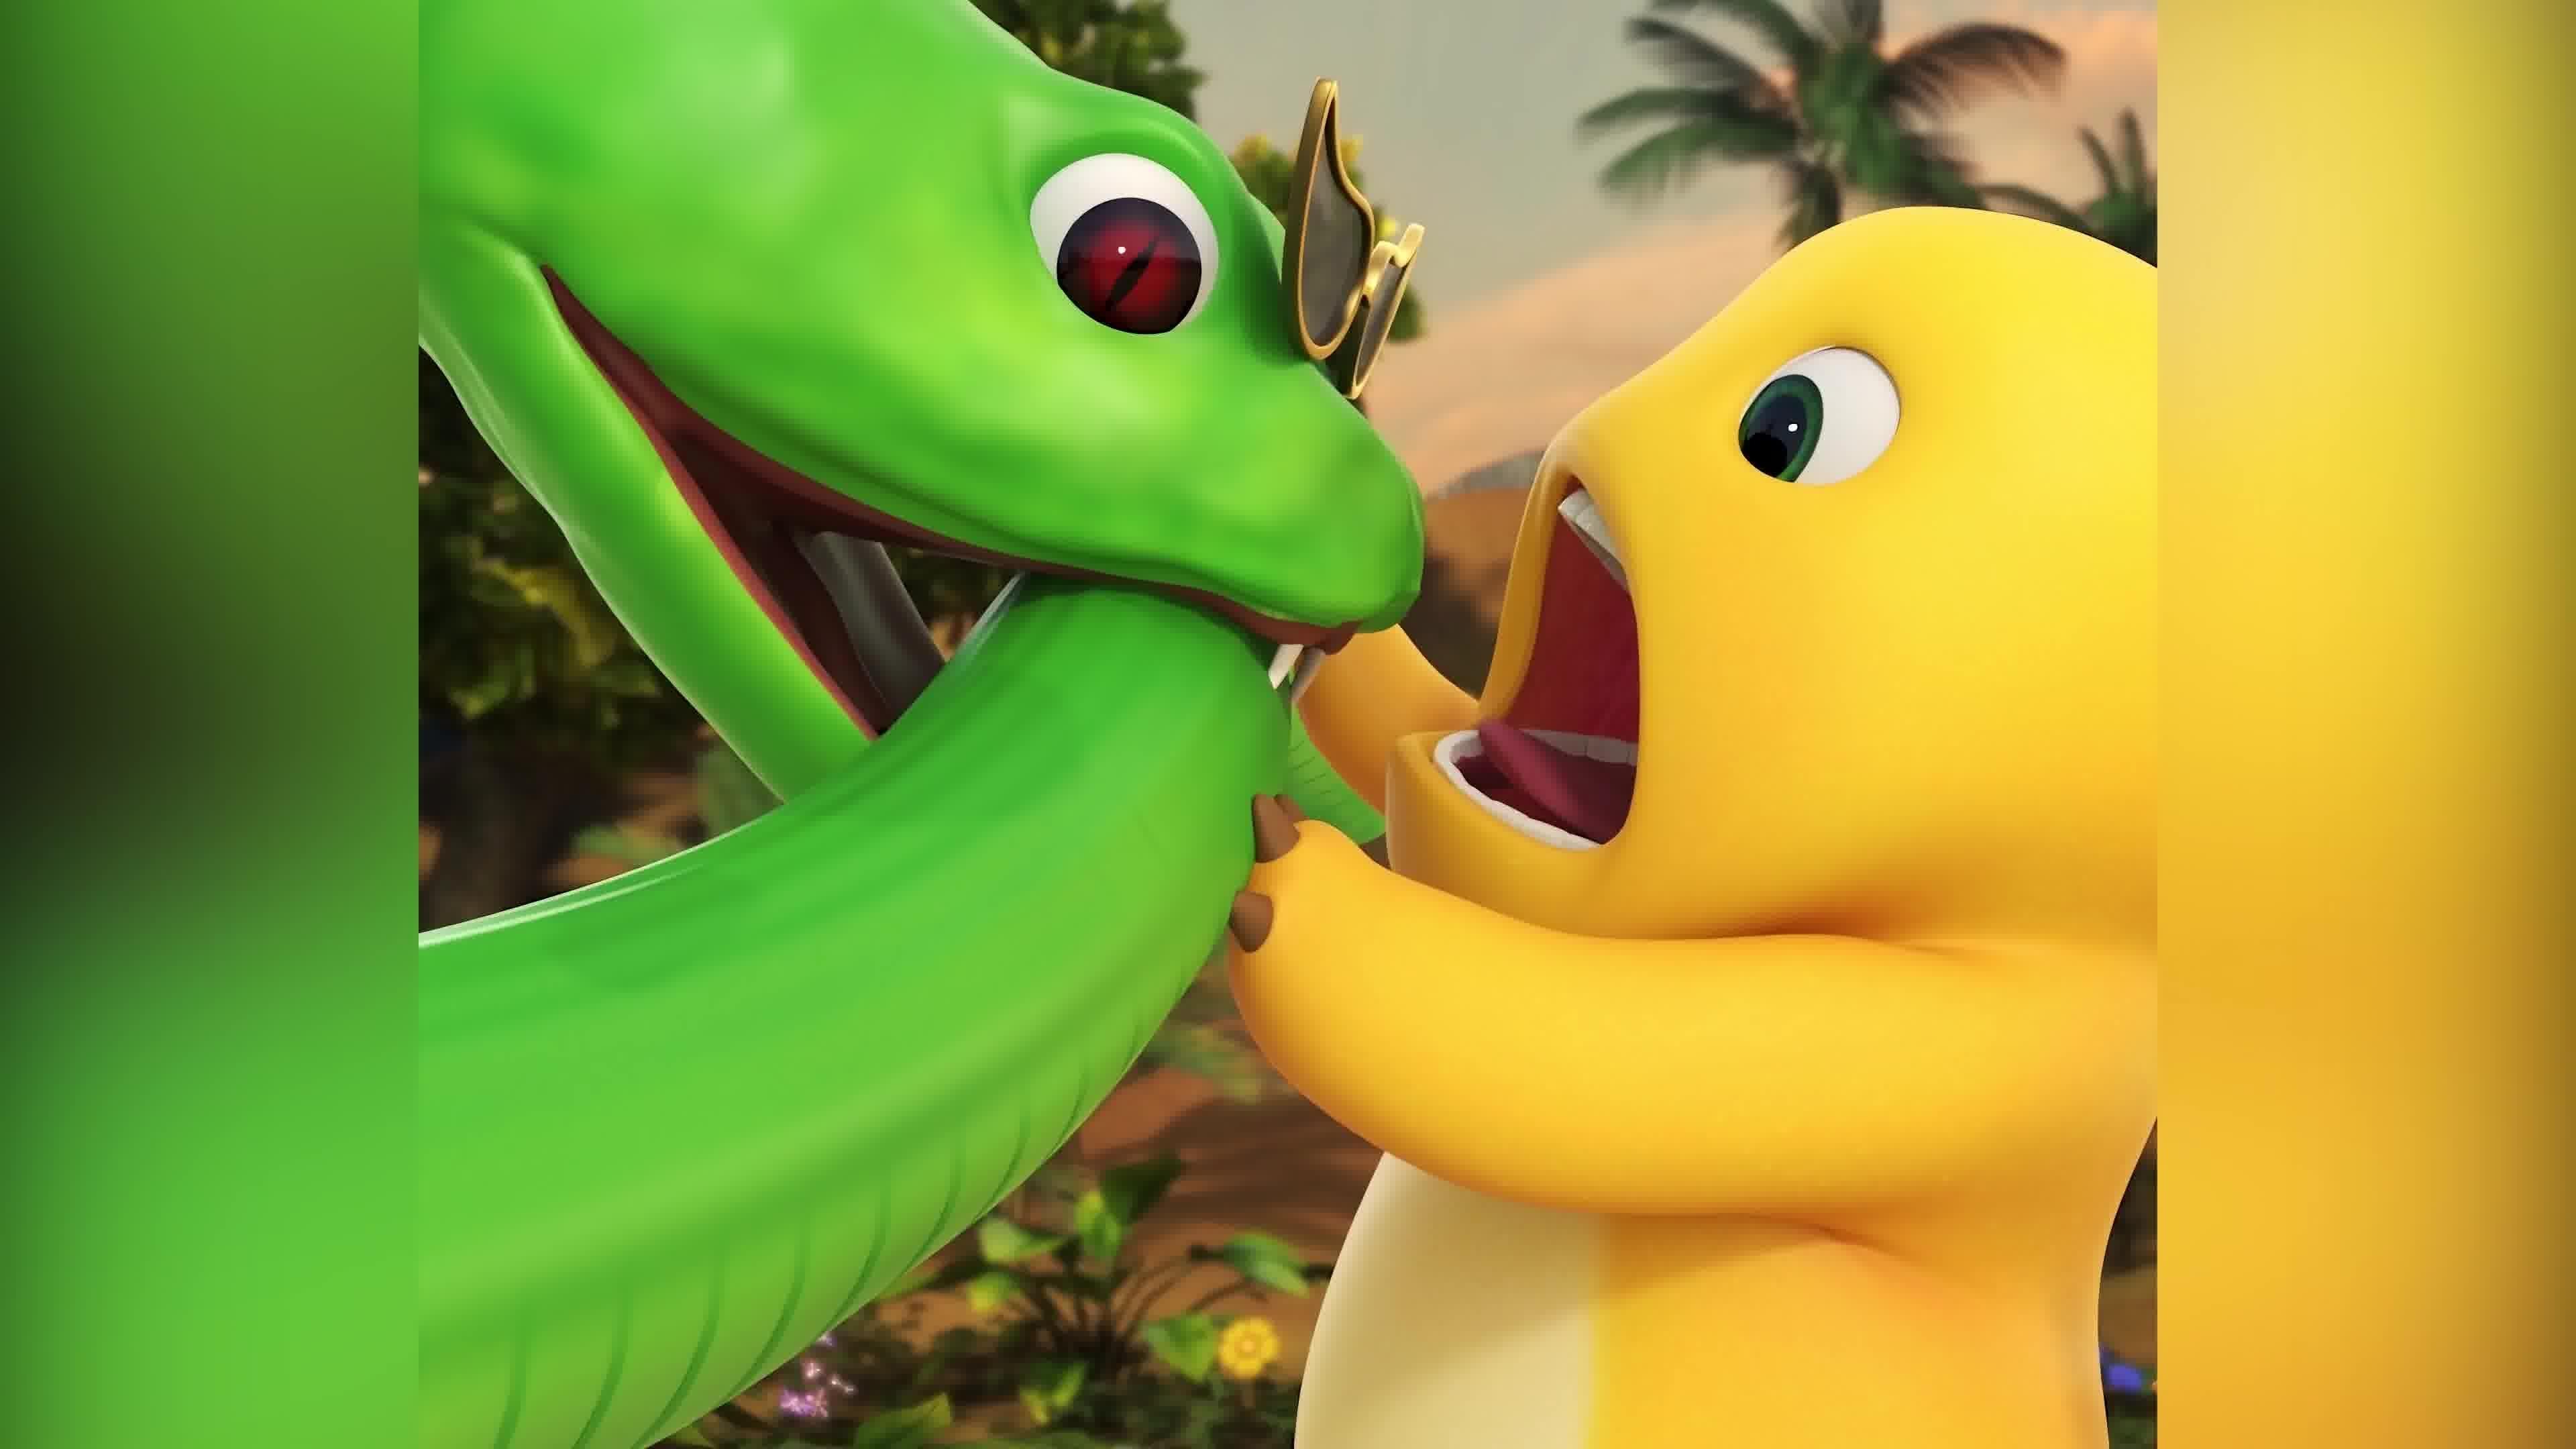
Label: nailong